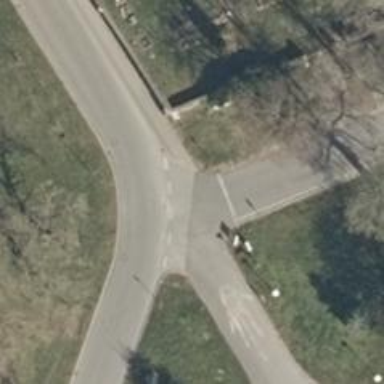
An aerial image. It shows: Secondary road with asphalt surface and sidewalk on the left.